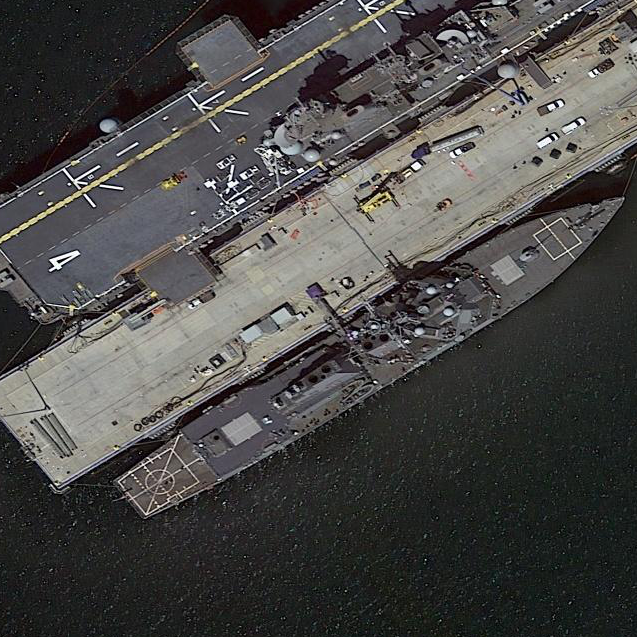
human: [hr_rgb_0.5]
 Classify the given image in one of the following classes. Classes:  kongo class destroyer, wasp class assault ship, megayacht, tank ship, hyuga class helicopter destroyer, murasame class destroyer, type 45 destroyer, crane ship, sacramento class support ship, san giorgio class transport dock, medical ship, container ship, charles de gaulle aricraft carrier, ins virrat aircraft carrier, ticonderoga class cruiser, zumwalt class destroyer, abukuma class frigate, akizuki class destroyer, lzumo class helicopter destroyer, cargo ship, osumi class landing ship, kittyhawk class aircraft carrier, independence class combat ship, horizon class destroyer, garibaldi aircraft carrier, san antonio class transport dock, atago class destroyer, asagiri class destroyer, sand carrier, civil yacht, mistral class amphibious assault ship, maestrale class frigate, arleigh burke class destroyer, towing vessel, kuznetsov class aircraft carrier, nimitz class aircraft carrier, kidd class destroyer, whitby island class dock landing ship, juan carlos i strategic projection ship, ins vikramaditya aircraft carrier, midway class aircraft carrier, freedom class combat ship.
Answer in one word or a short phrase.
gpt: Arleigh Burke class destroyer